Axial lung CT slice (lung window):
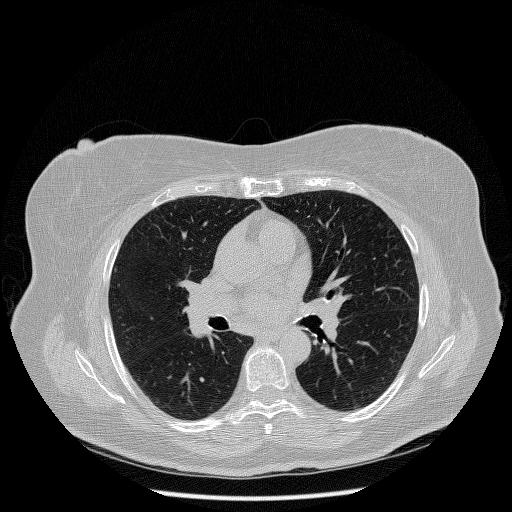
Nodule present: no